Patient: sex F, age 60
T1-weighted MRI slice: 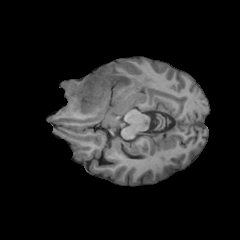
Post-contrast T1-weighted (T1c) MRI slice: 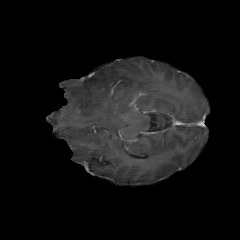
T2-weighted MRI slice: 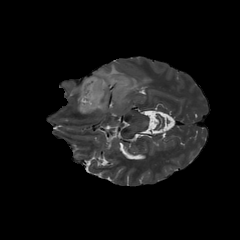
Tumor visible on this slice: yes
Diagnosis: Astrocytoma, IDH-mutant
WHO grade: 3